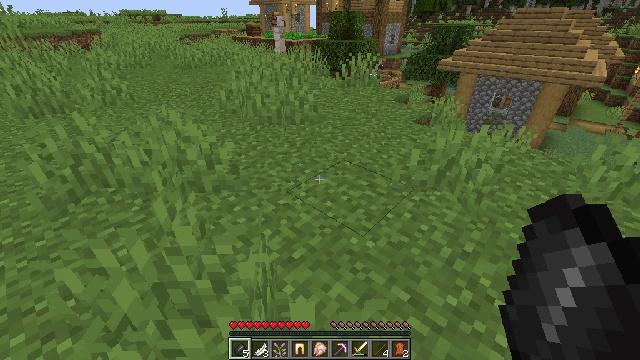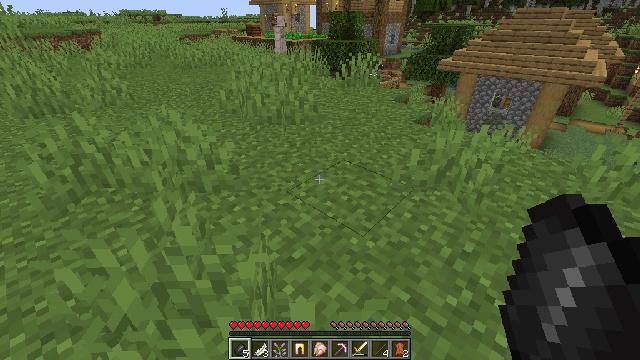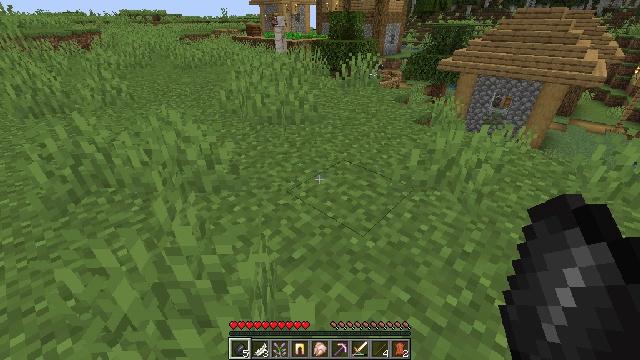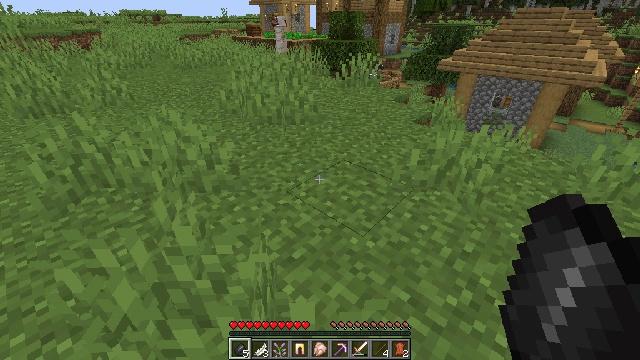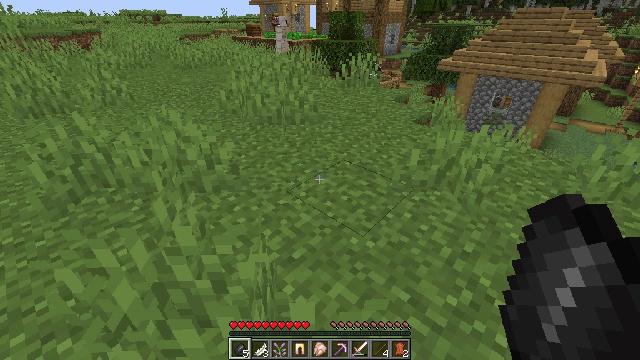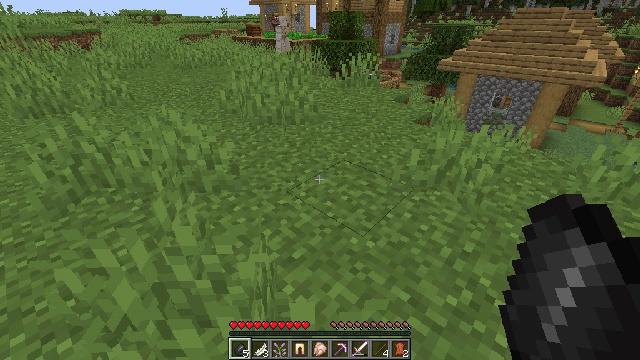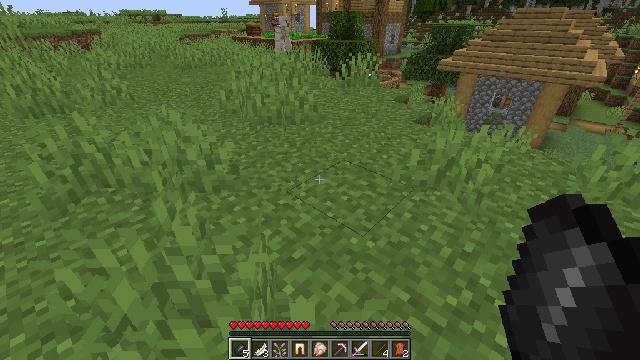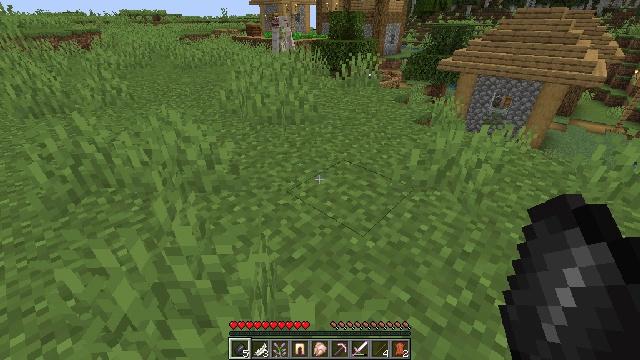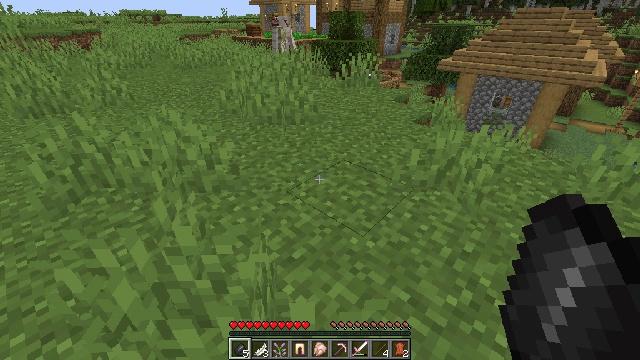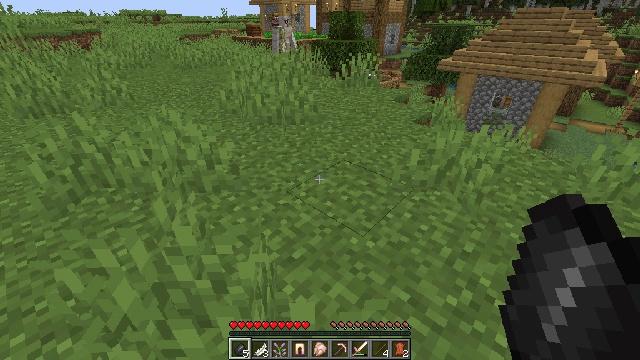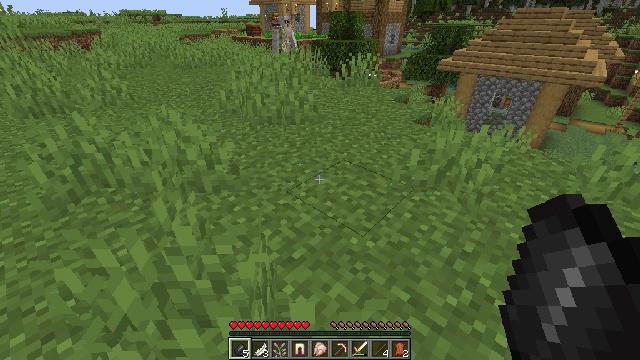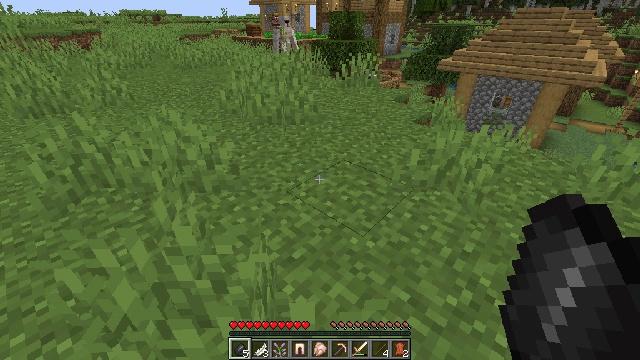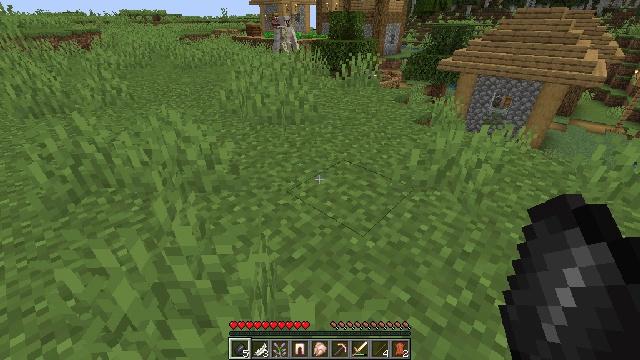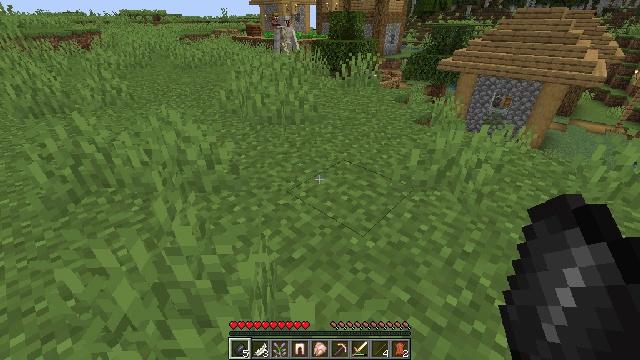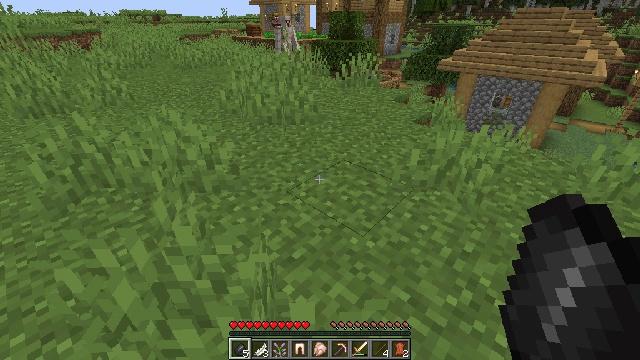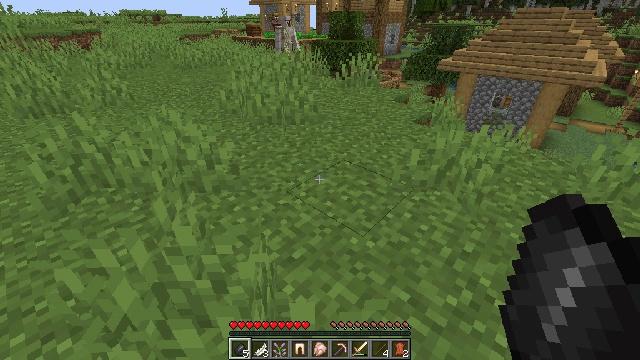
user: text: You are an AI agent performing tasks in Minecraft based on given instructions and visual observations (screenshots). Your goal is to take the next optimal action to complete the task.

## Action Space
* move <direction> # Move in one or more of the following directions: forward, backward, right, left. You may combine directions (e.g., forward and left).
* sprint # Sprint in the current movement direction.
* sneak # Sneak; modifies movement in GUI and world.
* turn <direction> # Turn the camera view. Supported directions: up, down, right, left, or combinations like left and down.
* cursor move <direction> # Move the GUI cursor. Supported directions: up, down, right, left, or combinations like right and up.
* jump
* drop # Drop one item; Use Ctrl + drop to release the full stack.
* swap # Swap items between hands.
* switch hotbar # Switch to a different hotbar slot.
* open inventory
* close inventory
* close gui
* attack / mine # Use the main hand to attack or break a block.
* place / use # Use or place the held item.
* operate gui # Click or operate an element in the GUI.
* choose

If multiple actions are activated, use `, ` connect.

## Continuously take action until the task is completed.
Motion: motion action
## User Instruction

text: Drop a lilac.
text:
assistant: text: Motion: no_op
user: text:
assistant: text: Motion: no_op
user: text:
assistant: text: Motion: no_op
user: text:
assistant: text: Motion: no_op
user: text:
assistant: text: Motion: no_op
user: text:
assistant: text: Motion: no_op
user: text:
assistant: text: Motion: no_op
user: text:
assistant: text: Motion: no_op
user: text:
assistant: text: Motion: no_op
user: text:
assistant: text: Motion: no_op
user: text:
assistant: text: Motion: no_op
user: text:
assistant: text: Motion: no_op
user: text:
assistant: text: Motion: no_op
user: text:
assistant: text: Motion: no_op
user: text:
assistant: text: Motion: no_op
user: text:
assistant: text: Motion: no_op
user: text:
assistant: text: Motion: no_op
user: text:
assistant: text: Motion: no_op
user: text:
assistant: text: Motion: no_op
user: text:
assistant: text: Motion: no_op
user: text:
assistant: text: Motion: no_op
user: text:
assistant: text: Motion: no_op
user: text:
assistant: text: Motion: no_op
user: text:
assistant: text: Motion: no_op
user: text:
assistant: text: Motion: no_op
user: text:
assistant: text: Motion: no_op
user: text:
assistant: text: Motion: no_op
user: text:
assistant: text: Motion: no_op
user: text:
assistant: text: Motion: no_op
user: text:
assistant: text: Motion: no_op